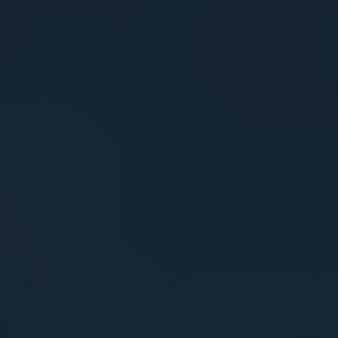
Label: other